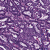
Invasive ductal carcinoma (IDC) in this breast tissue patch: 1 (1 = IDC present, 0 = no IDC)